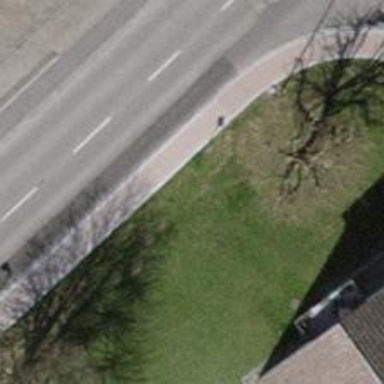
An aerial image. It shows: Telephone amenity.